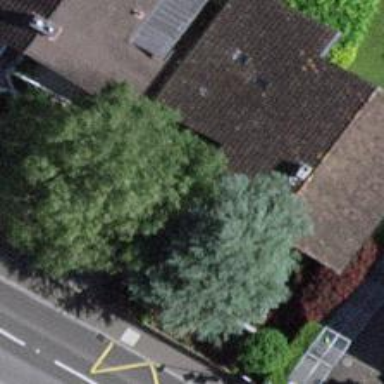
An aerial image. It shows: Evergreen needle-leaved tree.